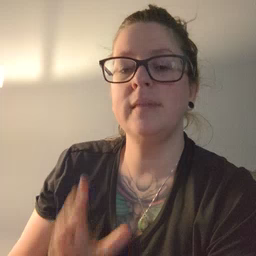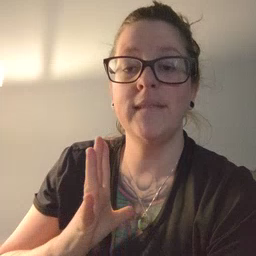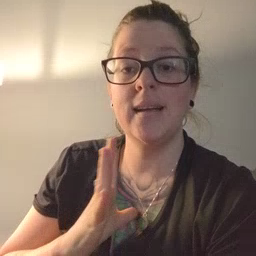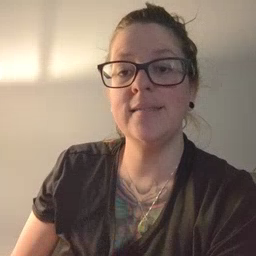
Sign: fine